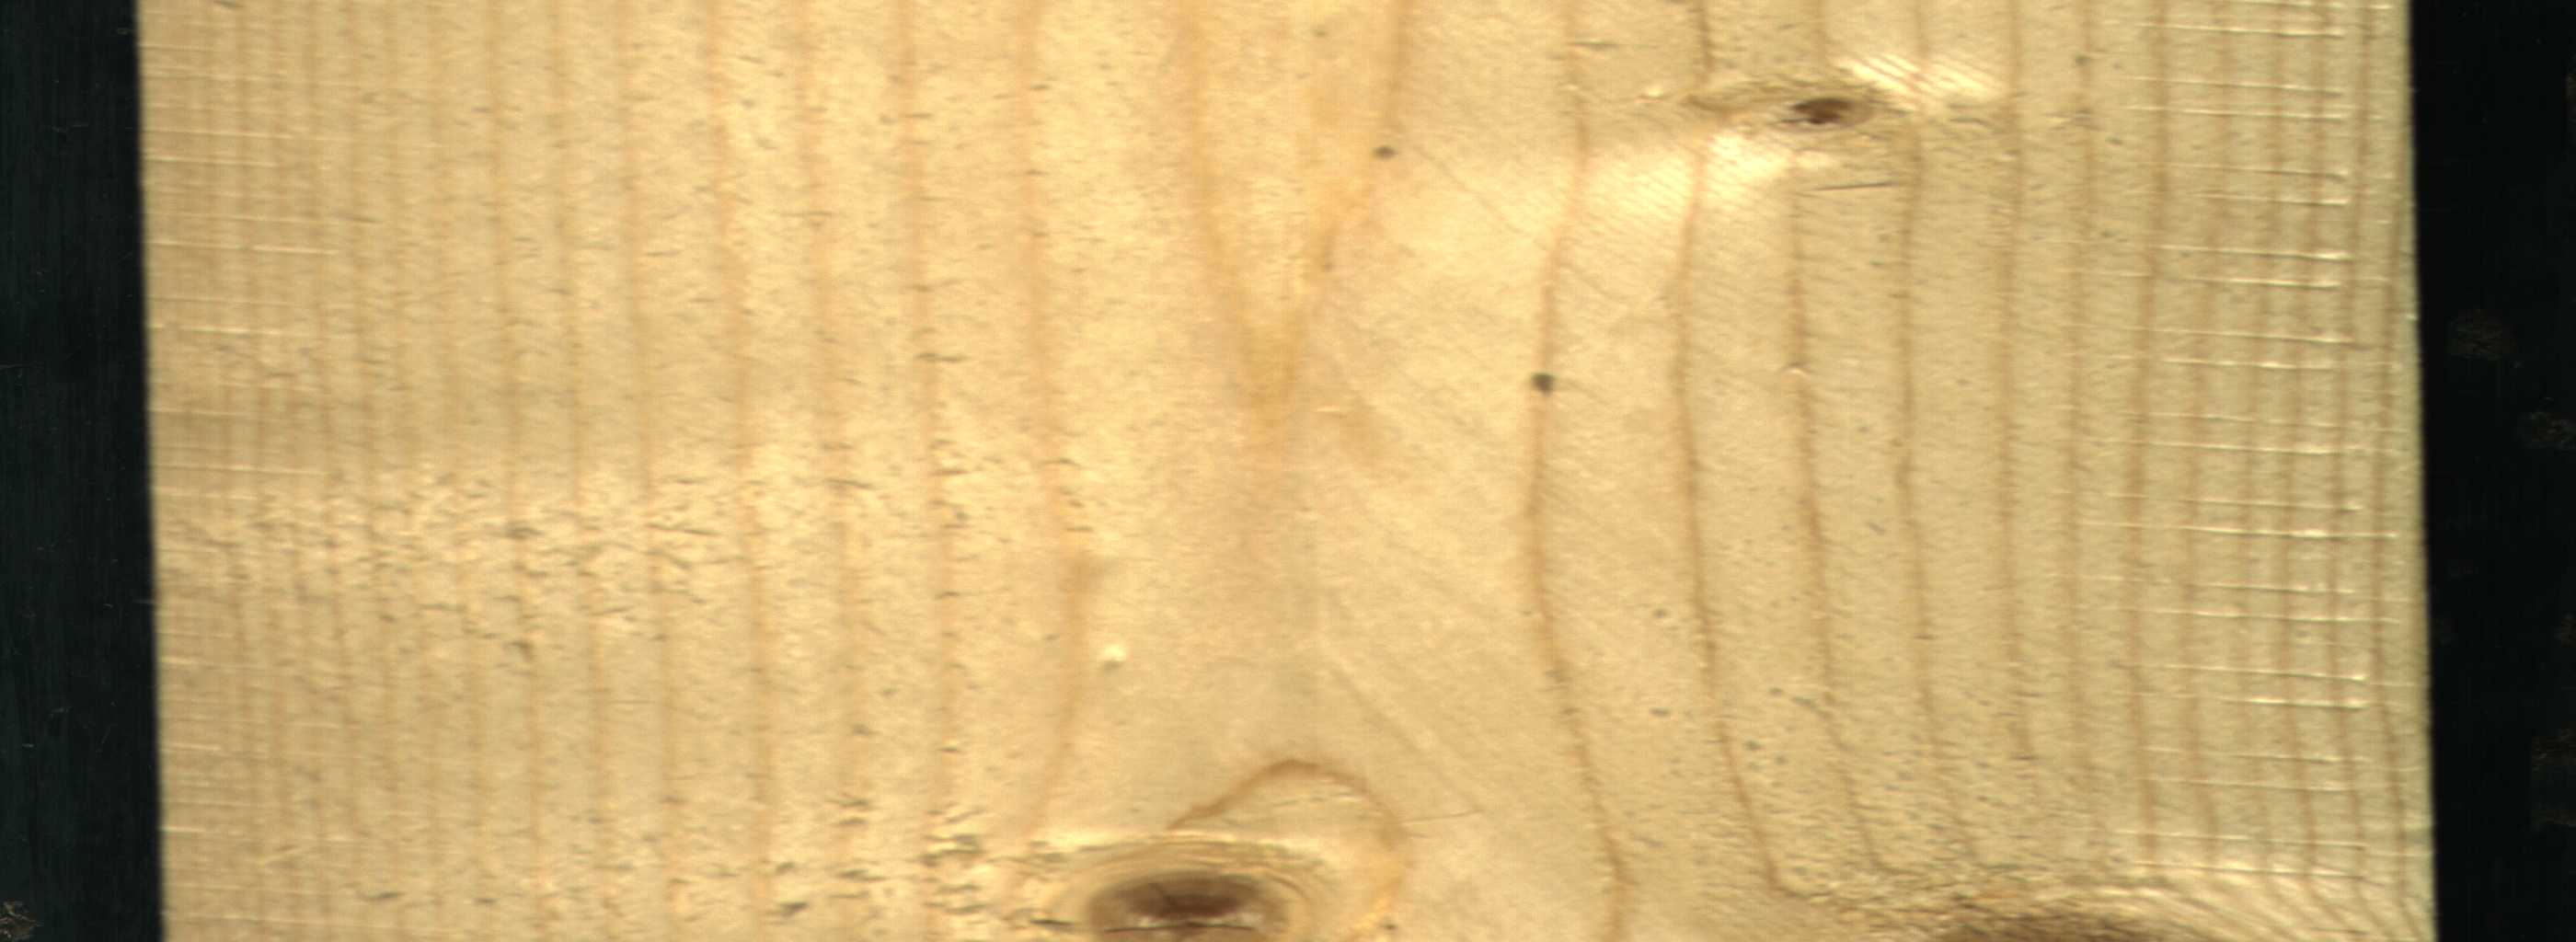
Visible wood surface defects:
knot_with_crack
Live_Knot
Live_Knot